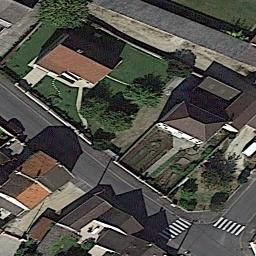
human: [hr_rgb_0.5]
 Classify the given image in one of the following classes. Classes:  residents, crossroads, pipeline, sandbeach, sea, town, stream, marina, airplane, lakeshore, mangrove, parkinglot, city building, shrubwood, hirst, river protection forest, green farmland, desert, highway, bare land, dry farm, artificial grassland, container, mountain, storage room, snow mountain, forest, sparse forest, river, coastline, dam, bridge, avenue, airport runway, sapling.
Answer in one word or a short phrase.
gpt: residents